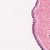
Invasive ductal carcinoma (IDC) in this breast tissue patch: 0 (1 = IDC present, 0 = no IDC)